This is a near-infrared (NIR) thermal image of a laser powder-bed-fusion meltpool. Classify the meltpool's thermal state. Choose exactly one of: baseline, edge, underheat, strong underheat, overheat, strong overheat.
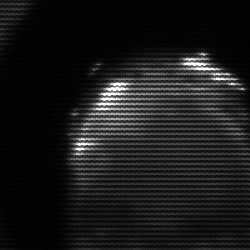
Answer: edge